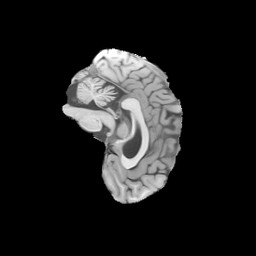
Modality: T1w
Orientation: sagittal